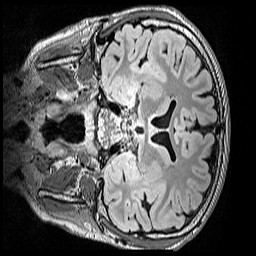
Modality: FLAIR
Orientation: coronal
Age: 11
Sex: male
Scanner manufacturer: siemens
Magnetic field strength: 3 T
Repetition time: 5 s
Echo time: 0.388 s